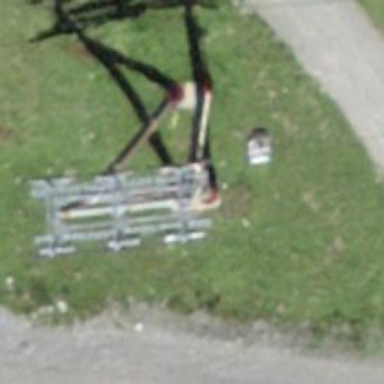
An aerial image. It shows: Pylon for aerialway.